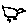
Label: bird